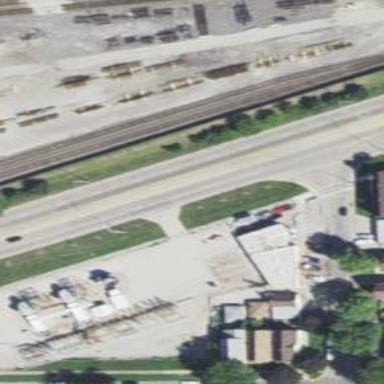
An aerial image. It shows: Outdoor power substation surrounded by fence. The substation operates at the distribution level.